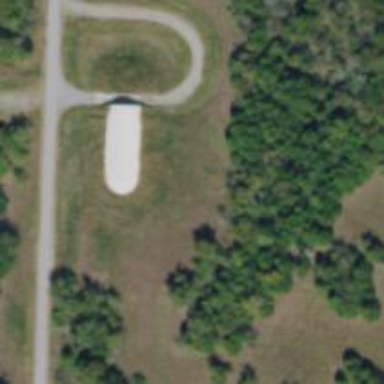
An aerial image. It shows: Military bunker.